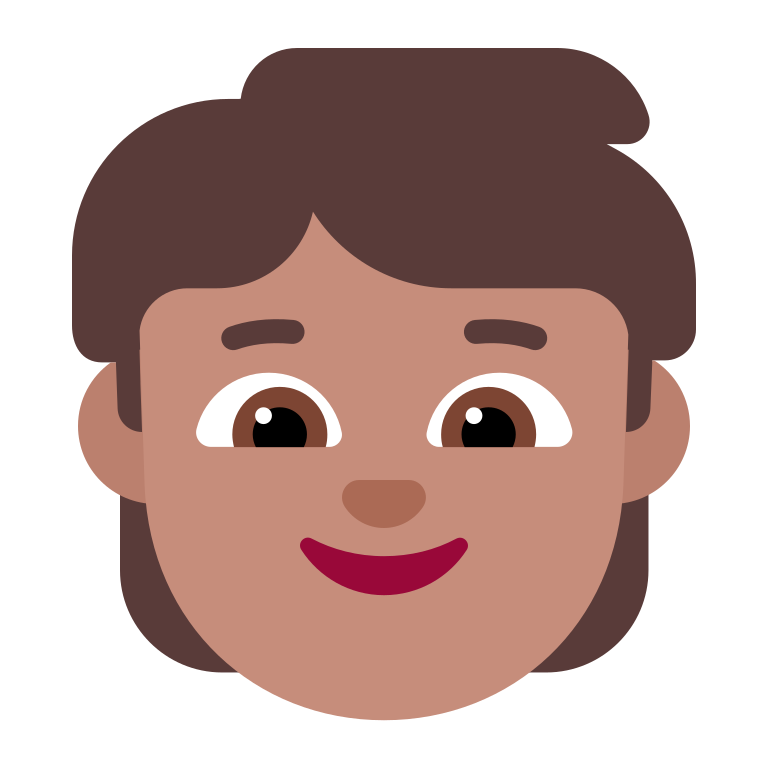
child flat